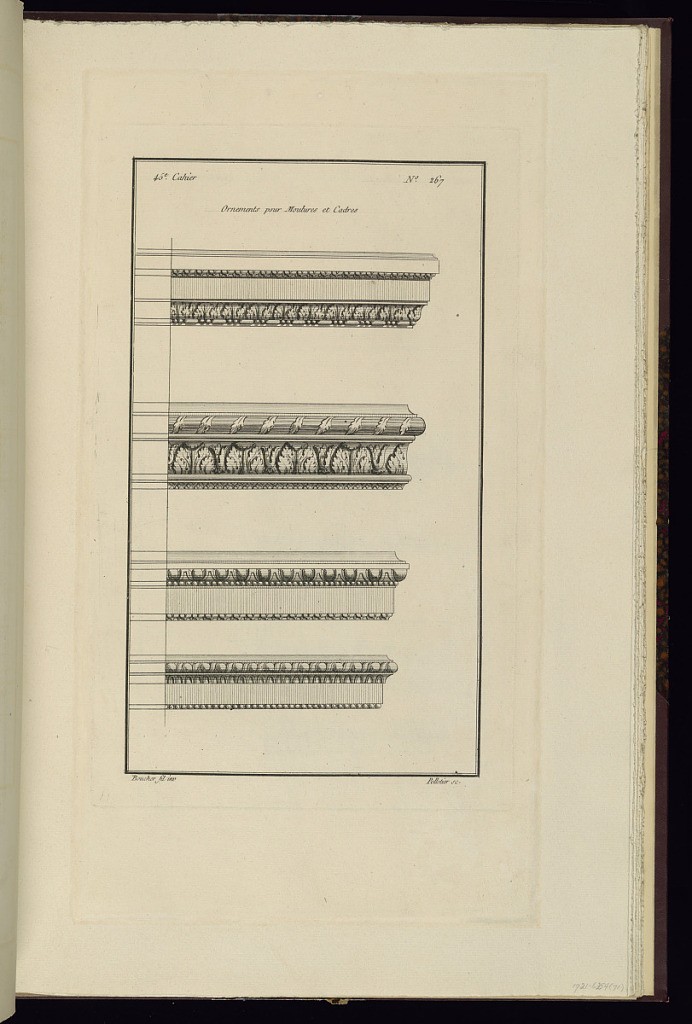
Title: Ornements pour Moulures et Cadres
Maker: Juste-François Boucher, French, 1736 – 1782
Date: ca. 1775
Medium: Engraving on off white laid paper
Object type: Print
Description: Designs for moldings and frames featuring ornament motifs including lamb tongue, acanthus leaves, bead and bar course, bound reads, egg and dart, bead course, and fluting. The plate is signed.